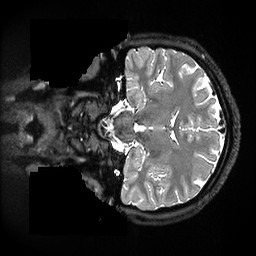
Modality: T2w
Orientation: coronal
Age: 25
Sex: female
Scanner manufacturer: ge
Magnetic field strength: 3 T
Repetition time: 3.248 s
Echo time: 0.0669 s